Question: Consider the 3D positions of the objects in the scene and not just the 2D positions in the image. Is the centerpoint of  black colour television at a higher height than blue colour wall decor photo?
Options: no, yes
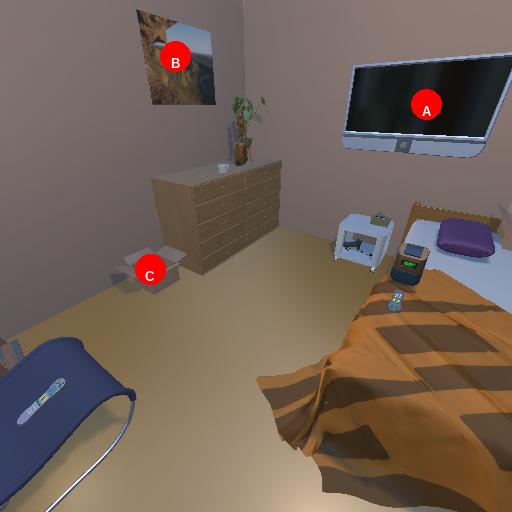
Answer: no